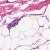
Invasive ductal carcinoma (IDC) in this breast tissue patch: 0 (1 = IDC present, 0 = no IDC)